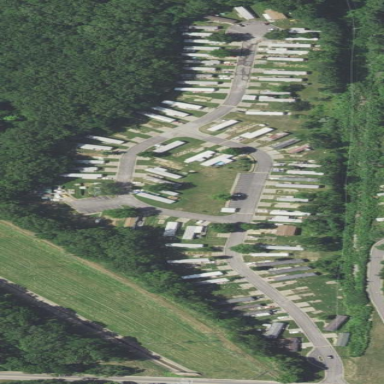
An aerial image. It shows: Residential area known as trailer park.